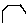
Label: hexagon